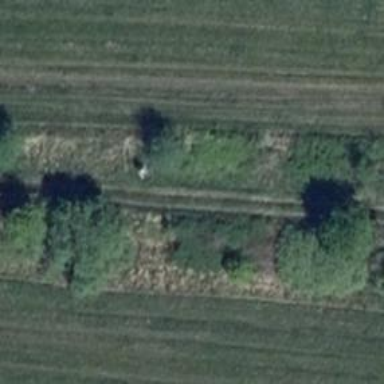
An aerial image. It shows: Hunting stand.